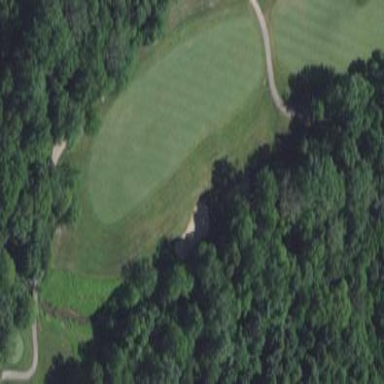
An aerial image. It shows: Golf fairway surrounded by grass.